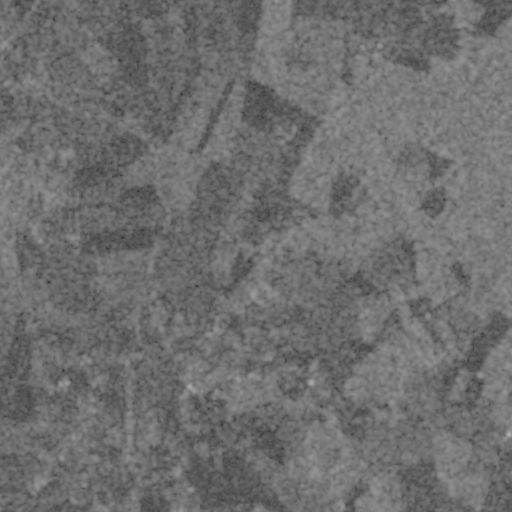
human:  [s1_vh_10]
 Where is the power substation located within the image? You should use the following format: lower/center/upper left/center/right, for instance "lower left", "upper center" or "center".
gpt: The power substation is located in the center left of the image.
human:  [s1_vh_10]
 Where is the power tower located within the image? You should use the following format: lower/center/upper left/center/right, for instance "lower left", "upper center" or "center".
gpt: The power tower is located in the left of the image.
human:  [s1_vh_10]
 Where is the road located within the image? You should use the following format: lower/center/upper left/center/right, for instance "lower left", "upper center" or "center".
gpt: There is no road in the image.

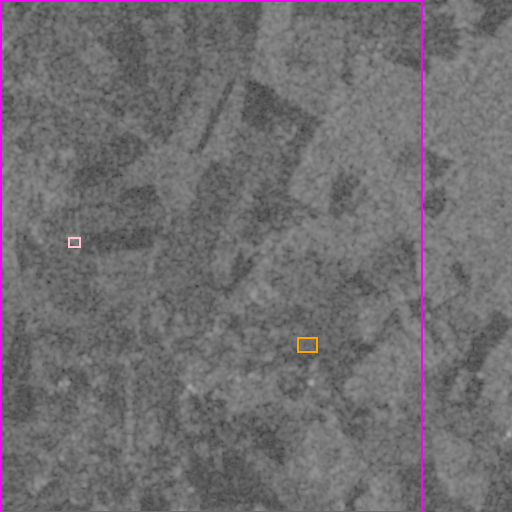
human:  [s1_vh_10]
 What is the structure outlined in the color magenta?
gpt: The structure outlined in magenta is a crop field.
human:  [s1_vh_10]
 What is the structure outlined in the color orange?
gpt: The structure outlined in orange is a park.
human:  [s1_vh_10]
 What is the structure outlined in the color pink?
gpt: The structure outlined in pink is a power substation.
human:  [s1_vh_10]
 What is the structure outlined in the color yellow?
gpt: There is no yellow outline.